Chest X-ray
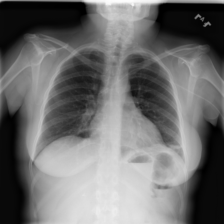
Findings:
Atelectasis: negative
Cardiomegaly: negative
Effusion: negative
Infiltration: negative
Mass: negative
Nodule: negative
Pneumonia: negative
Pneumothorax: negative
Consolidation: negative
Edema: negative
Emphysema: negative
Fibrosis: negative
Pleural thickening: negative
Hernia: negative